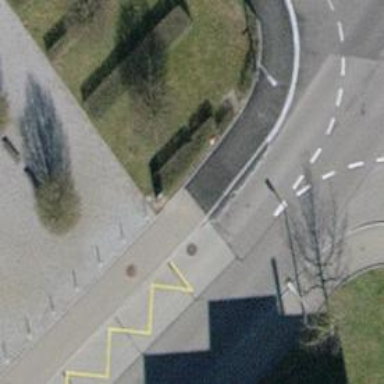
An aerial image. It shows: Asphalt sidewalk.